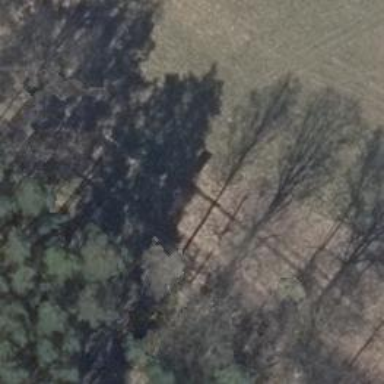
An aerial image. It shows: Shelter that serves as hunting stand.